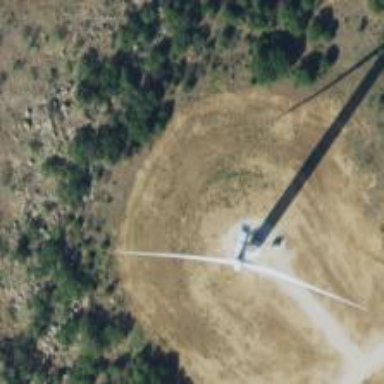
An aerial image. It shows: Wind generator powered by wind turbines of horizontal axis type. It is manufactured by Vestas.